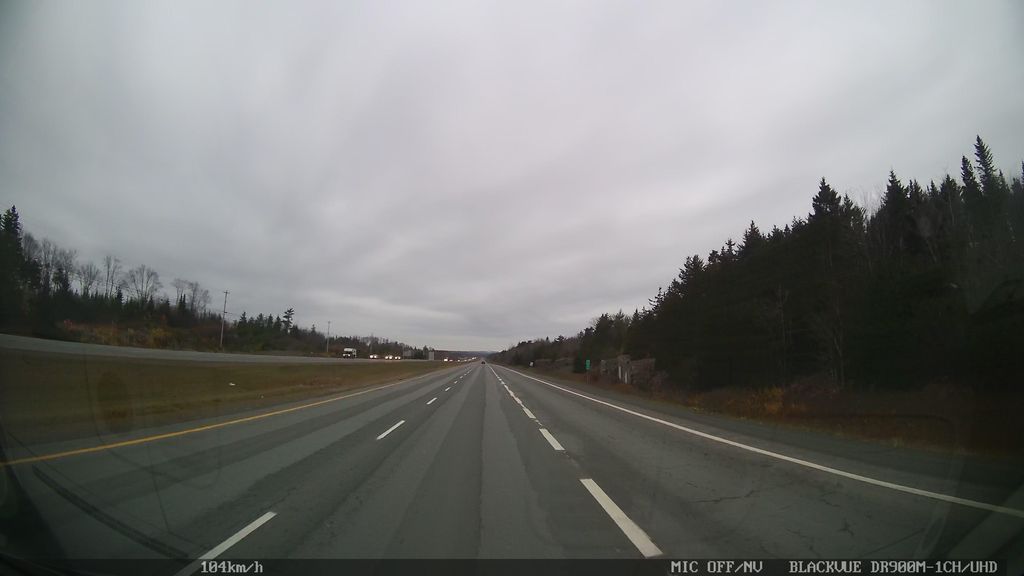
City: halifax